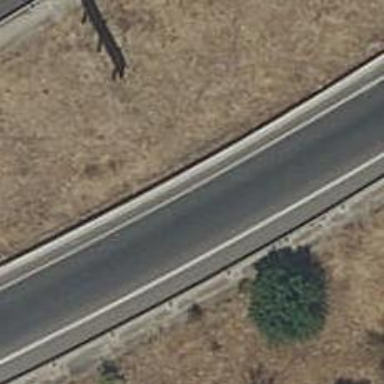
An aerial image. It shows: Motorway link.